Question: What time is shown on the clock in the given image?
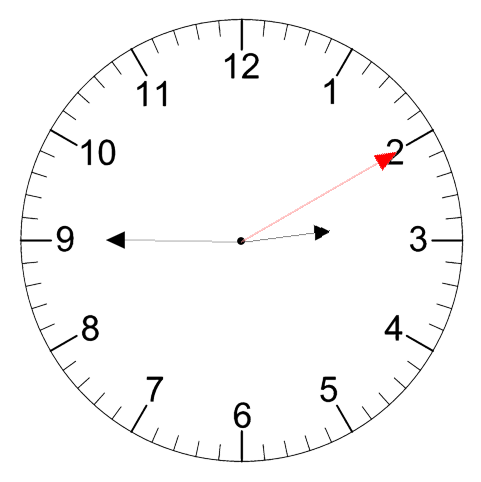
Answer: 02:45:10